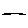
Label: line